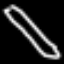
Label: pencil